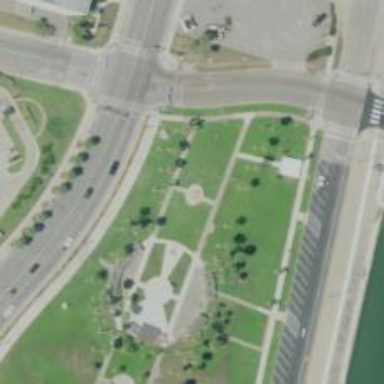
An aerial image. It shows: Historic memorial.